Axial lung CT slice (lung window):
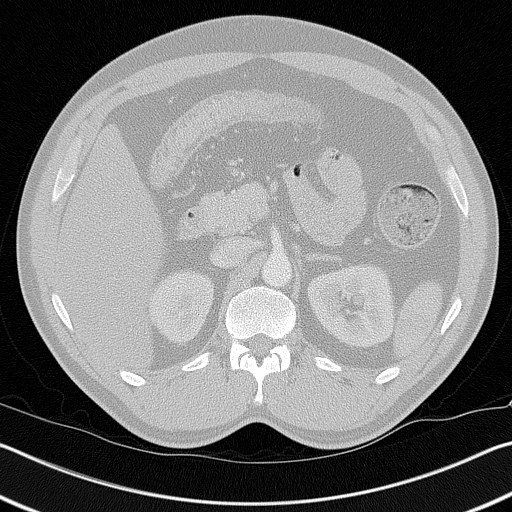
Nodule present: no